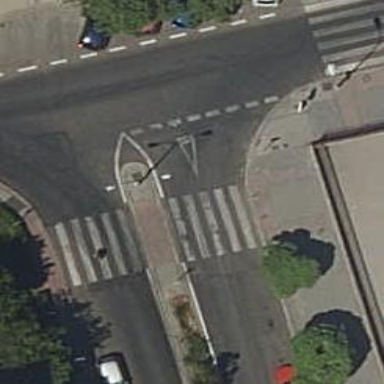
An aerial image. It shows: Bollard barrier.